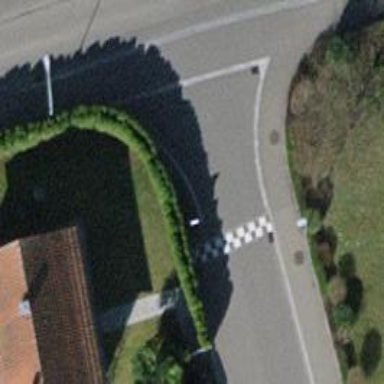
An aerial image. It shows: Table-style traffic calming feature.